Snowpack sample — Buffalo Mountain, Silverthorne, Colorado, USA (1/25/25, 10:11 AM MST)
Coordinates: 39.6222, -106.1139
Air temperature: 22 °F
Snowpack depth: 110 cm
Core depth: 10 cm
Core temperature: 46.4 °F
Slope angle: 12°, slope face: 102°
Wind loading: high
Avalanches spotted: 0
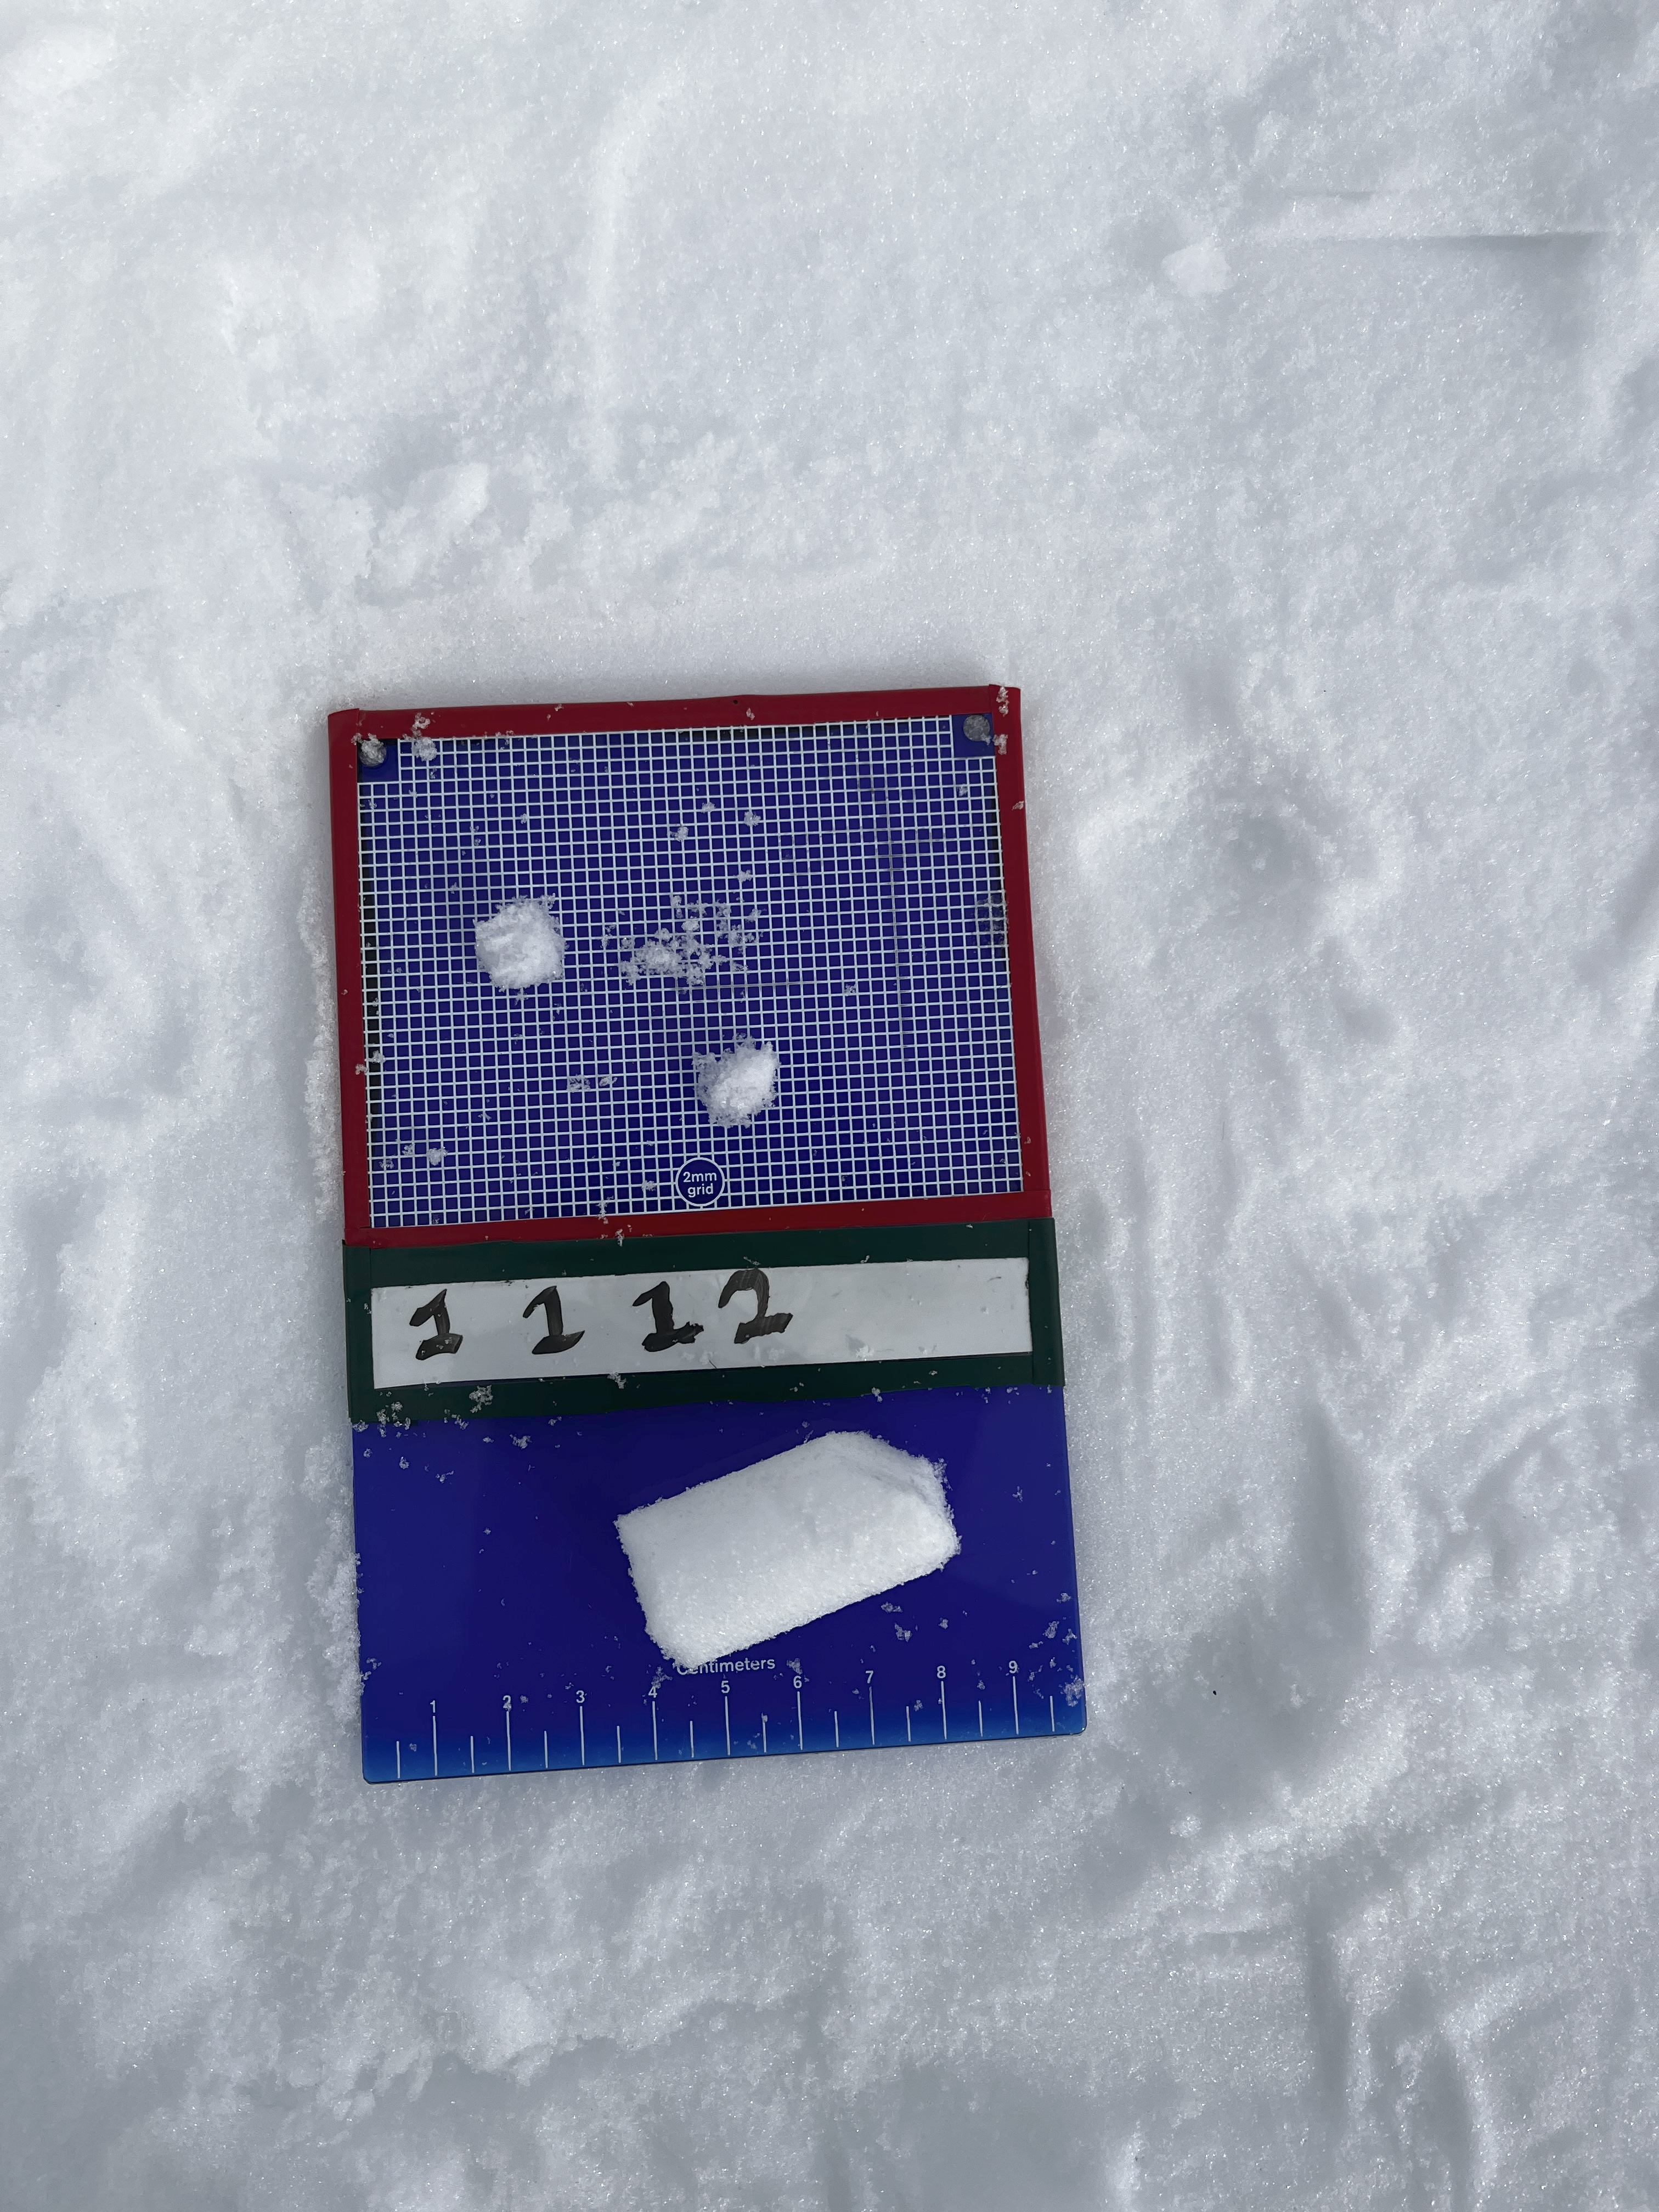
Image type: crystal_card
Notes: No avalanches nearby, collected on the outskirts of a fire break 15 meters from the treeline, on way to Buffalo and Red Mountain